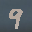
Label: 9